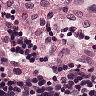
Metastatic tissue present: no